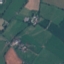
Land use / land cover: Pasture